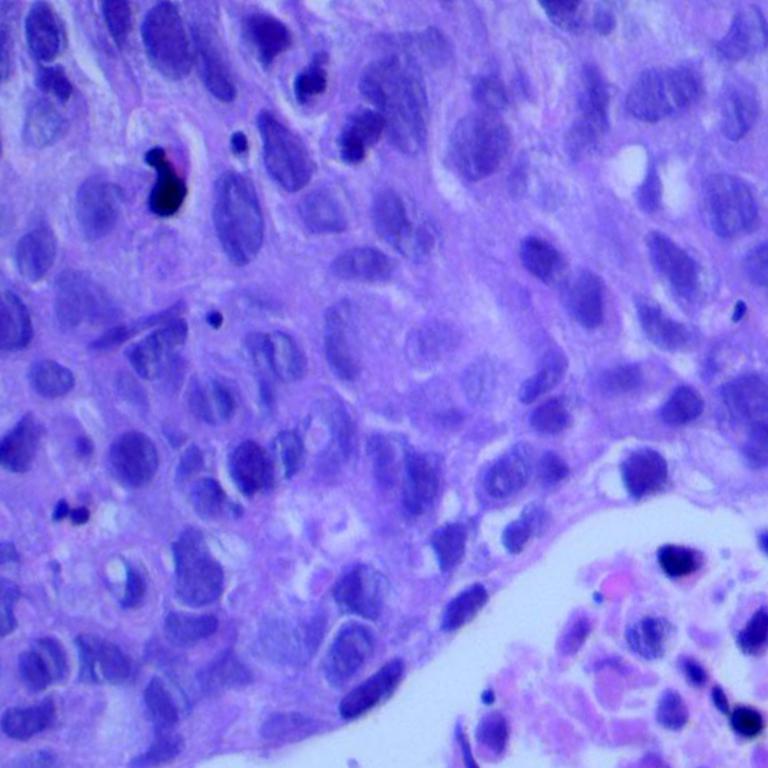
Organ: lung
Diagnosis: squamous carcinomas